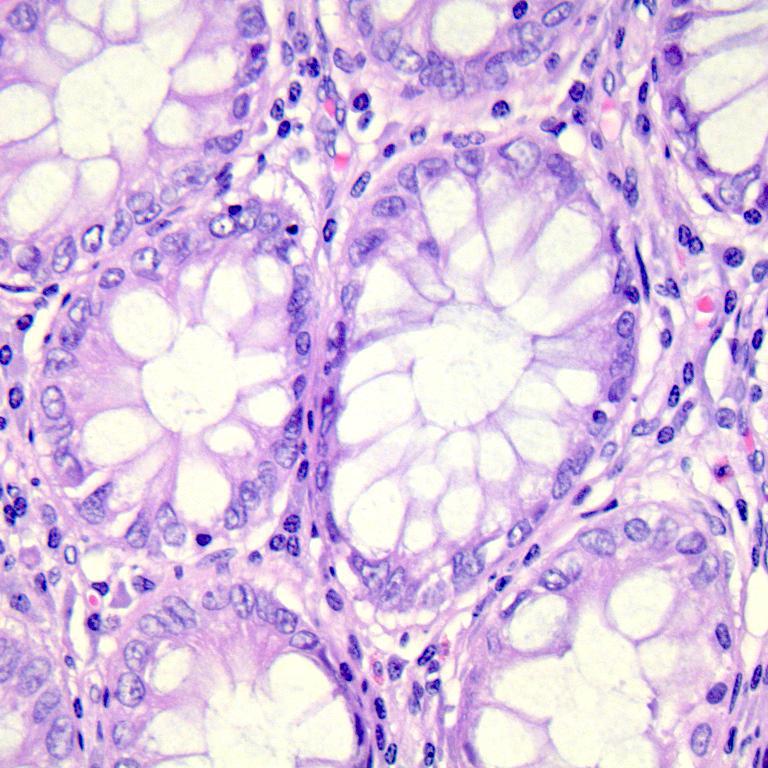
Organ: colon
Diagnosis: benign